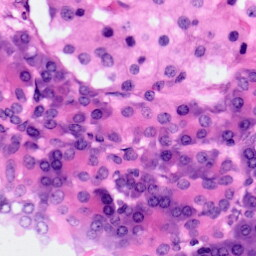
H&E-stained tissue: Pancreatic